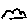
Label: cloud